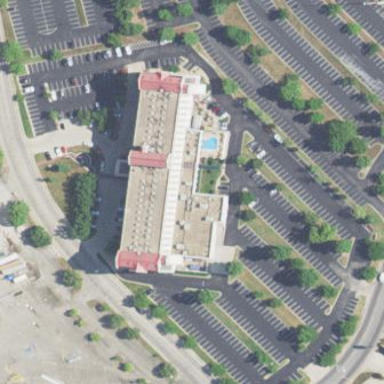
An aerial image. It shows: Hotel building.